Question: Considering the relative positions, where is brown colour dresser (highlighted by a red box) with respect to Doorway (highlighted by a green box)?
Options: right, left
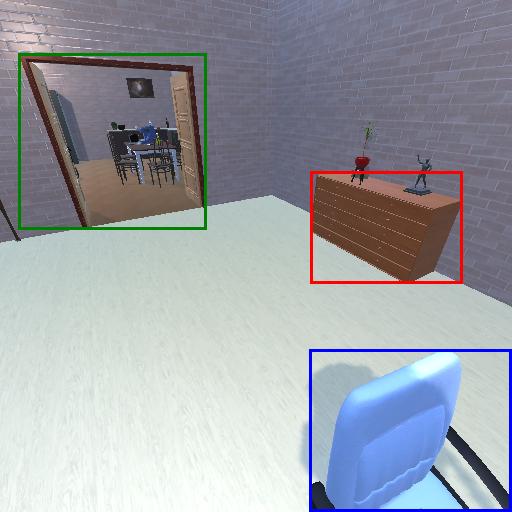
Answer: right